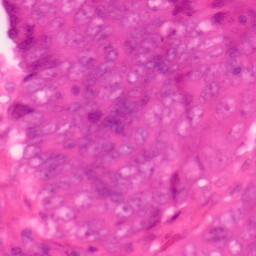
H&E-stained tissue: Colon